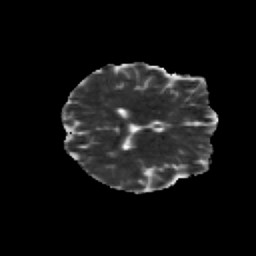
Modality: MD
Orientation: axial
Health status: healthy
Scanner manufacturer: siemens
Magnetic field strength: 3 T
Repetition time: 12 s
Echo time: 0.092 s